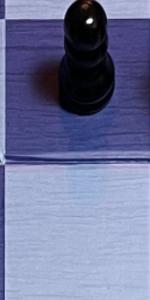
Label: Empty